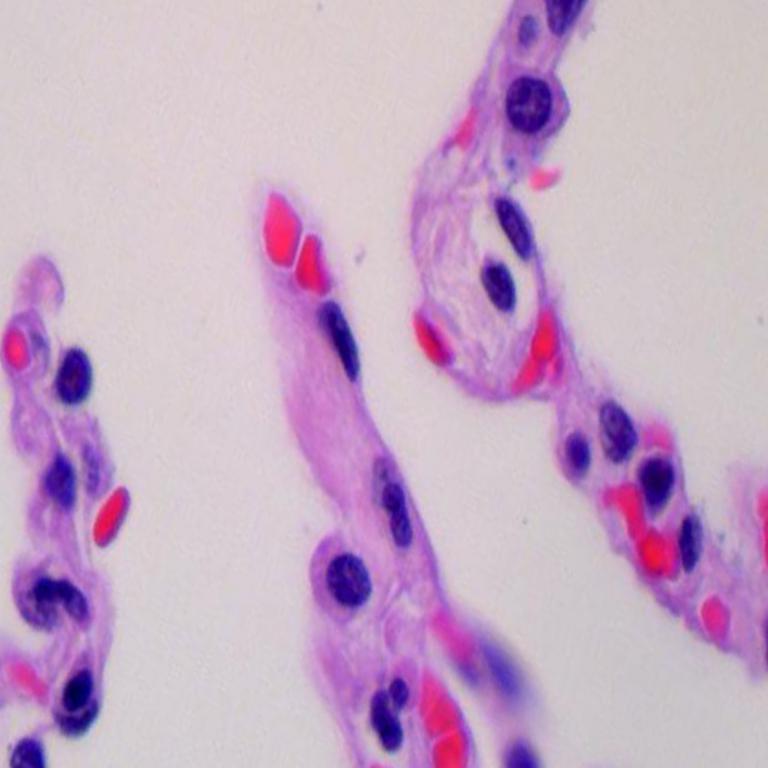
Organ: lung
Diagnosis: benign